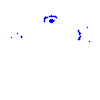
Particle: pion